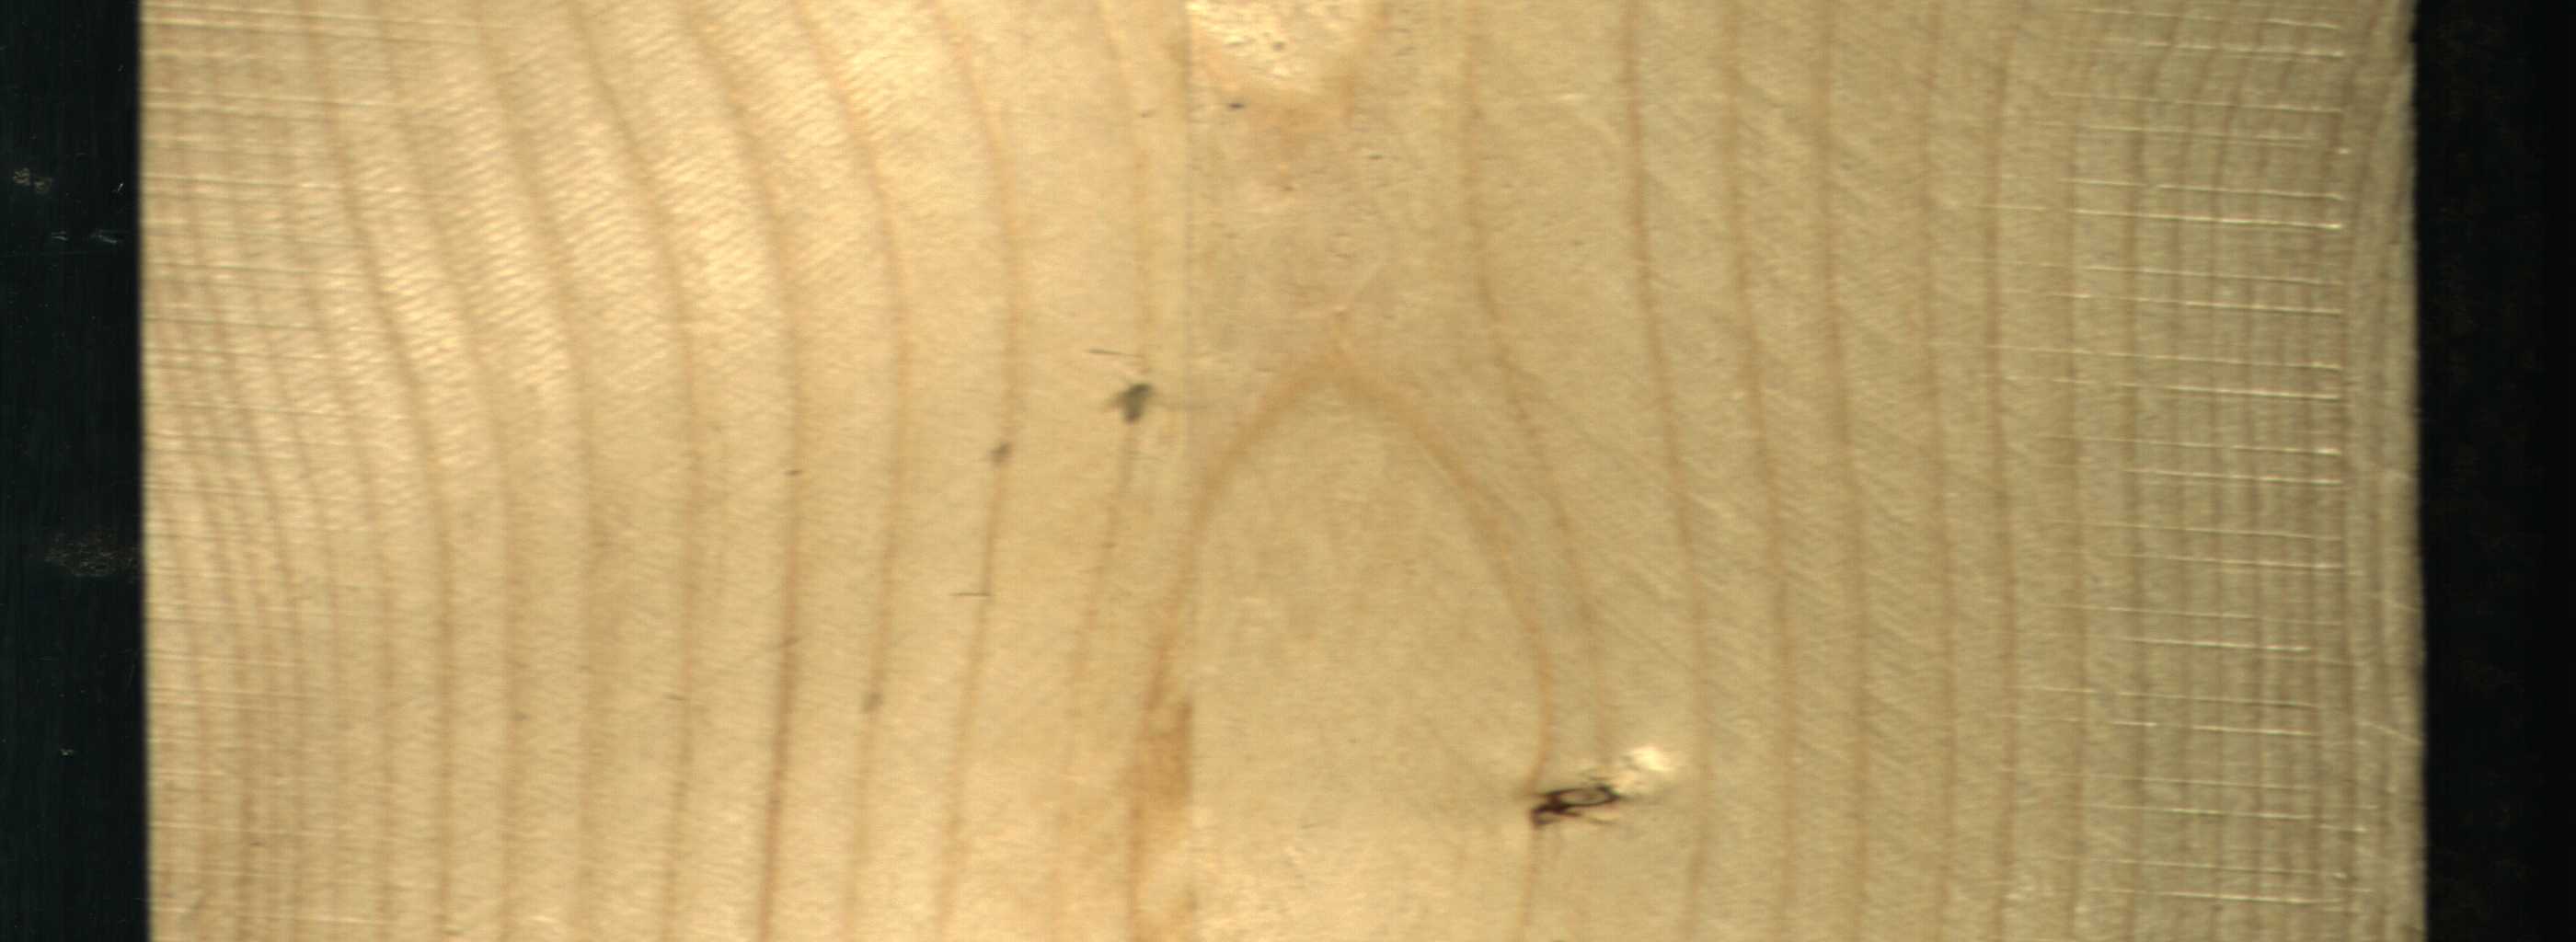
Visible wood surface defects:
Dead_Knot